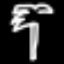
Label: palm tree